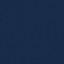
Land use / land cover: SeaLake